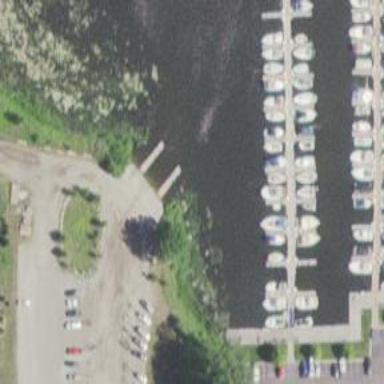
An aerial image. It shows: Slipway on leisure land.